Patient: sex F, age 55
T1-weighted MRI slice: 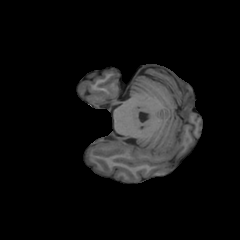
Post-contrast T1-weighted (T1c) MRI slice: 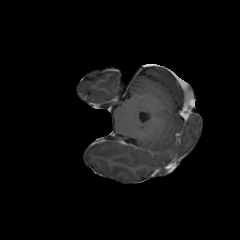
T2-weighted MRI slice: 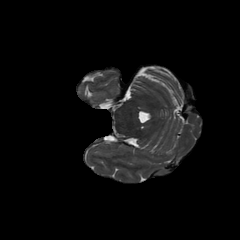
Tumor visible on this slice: no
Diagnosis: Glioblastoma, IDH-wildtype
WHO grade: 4